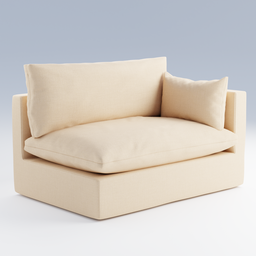
Label: furniture